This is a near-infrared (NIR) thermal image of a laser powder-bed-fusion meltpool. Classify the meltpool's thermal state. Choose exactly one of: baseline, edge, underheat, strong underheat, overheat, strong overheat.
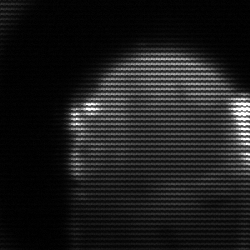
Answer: edge